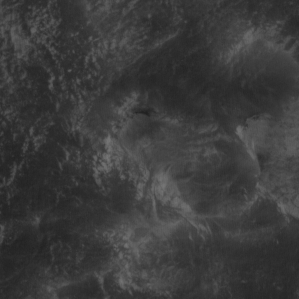
Label: non_frost